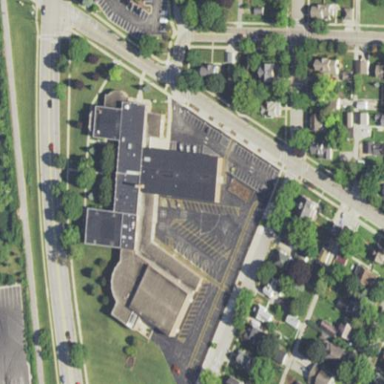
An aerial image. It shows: School building.